Question: I am creating a new 'ul>li>ul>li' list and I want to repeat the data according to the list items.
My code is like this:

'''
var myAppMy = angular.module('myFapp', []);
myAppMy.controller('myControler', function ($scope) {
$scope.items = [
{
title:"book" [
{subtitle:"name", description:"____Book_______"}
],
description: "Some Book is very Good."
},
{
title:"book_2" [
{subtitle:"name", description:"____Book_2______"}
],
description: "2Some Book is very Good."
}
];
});
'''
'''
<body ng-app="myFapp">
<ul ng-controller="myControler">
<li ng-repeat="item in items">
<div>{{item.title}}</div>
<div>{{item.description}}</div>
<ul>
<li>
<div>{{subtitle.title}}</div>
<div>{{item.description}}</div>
</li>
</ul>
</li>
</ul>
</body>
'''
<URL>
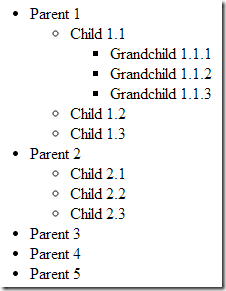
Answer: Your JSON is improper, It needs to be in this format:
JSON:
'''
$scope.items = [
{
"title":"book" ,"subtitle":[
{"subtitle":"name", "description":"____Book_______"}
],
"description": "Some Book is very Good."
},
{
"title":"book_2" , "subtitle":[
{"subtitle":"name", "description":"____Book_2______"}
],
"description": "2Some Book is very Good."
}
];
'''
And then in your html markup you need to reference it like this (nested ng-repeat):
'''
<ul ng-controller="myControler">
<li ng-repeat= "item in items">
<div>{{item.title}} </div>
<div>{{item.description}}</div>
<ul>
<li ng-repeat="subtitle in item.subtitle">
<div>{{subtitle.subtitle}} </div>
<div>{{subtitle.description}}</div>
</li>
</ul>
</li>
</ul>
'''
<URL>